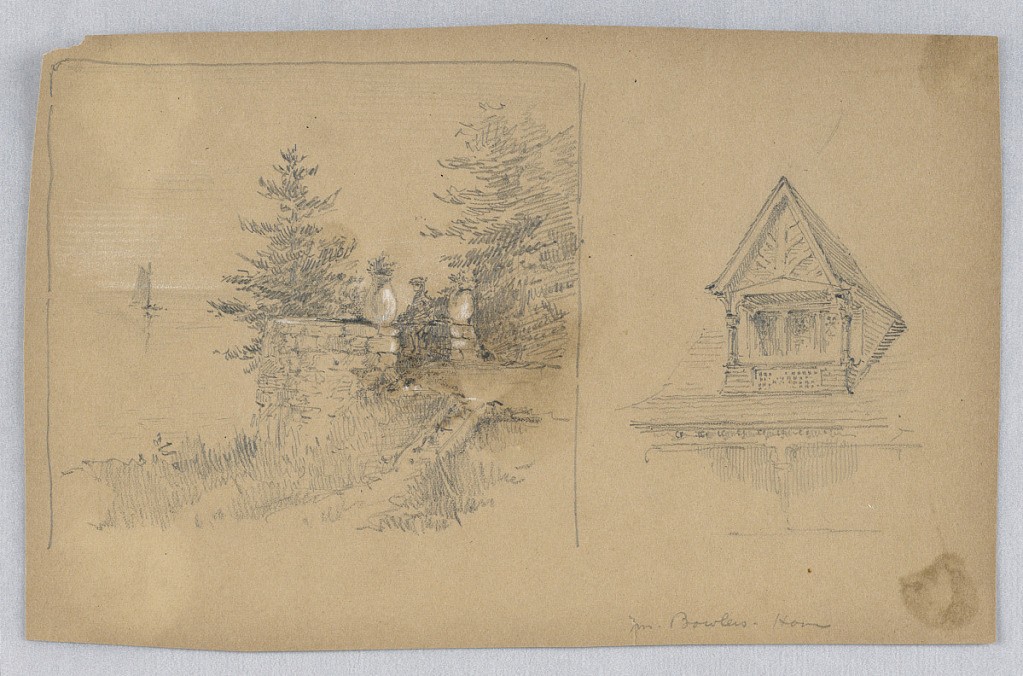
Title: Two Sketches of Mr. Bowle’s Home
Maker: Arnold William Brunner, American, 1857–1925
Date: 1883
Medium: Graphite and white heightening on brown paper
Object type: Drawing
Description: Left, view of water and sailboat from a terrace, trees right. Right, a house gable.